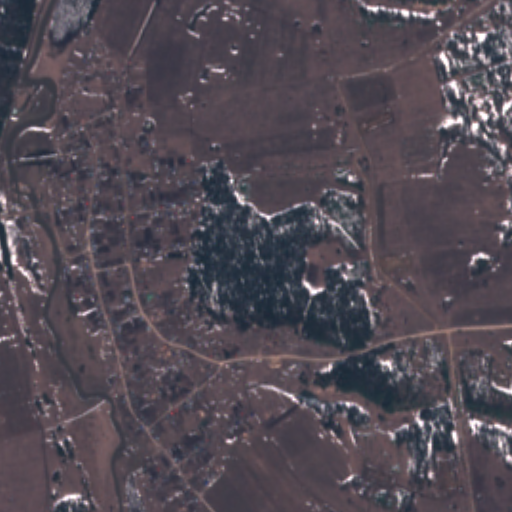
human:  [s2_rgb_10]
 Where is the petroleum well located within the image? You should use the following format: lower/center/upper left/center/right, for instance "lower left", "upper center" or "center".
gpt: The petroleum well is located in the right of the image.
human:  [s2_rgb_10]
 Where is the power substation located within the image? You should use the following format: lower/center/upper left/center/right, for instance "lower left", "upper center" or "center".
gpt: The power substation is located in the center left of the image.
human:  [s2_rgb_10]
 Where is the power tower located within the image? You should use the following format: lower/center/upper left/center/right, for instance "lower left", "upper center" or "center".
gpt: The power tower is located in the upper left of the image.
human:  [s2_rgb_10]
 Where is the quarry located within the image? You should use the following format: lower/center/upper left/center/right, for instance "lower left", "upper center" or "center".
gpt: There is no quarry in the image.